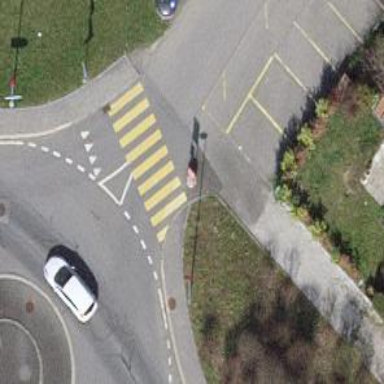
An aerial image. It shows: Zebra crossing on the road.